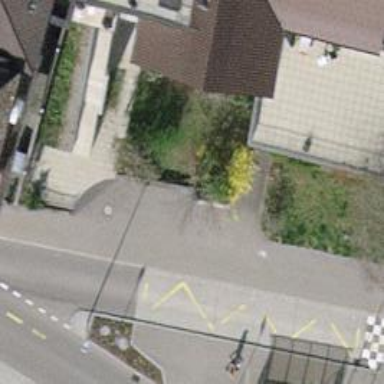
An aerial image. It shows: Platform for public transport on the road.